Interaction volume radius: 5 \u00c5
Interaction volume height: 10 \u00c5
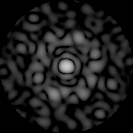
Disorder parameter: 0.8046